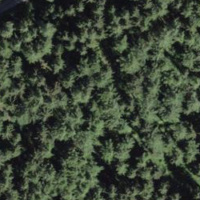
EUNIS habitat code: 43
Species observed at this site:
Clinopodium vulgare